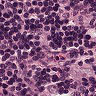
Metastatic tissue present: yes